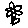
Label: flower